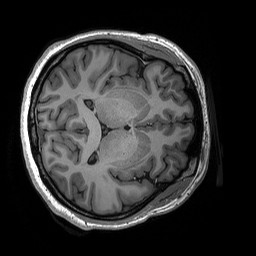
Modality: T1w
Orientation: axial
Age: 24
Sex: female
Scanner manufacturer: siemens
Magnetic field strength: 3 T
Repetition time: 2.53 s
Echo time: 0.00227 s